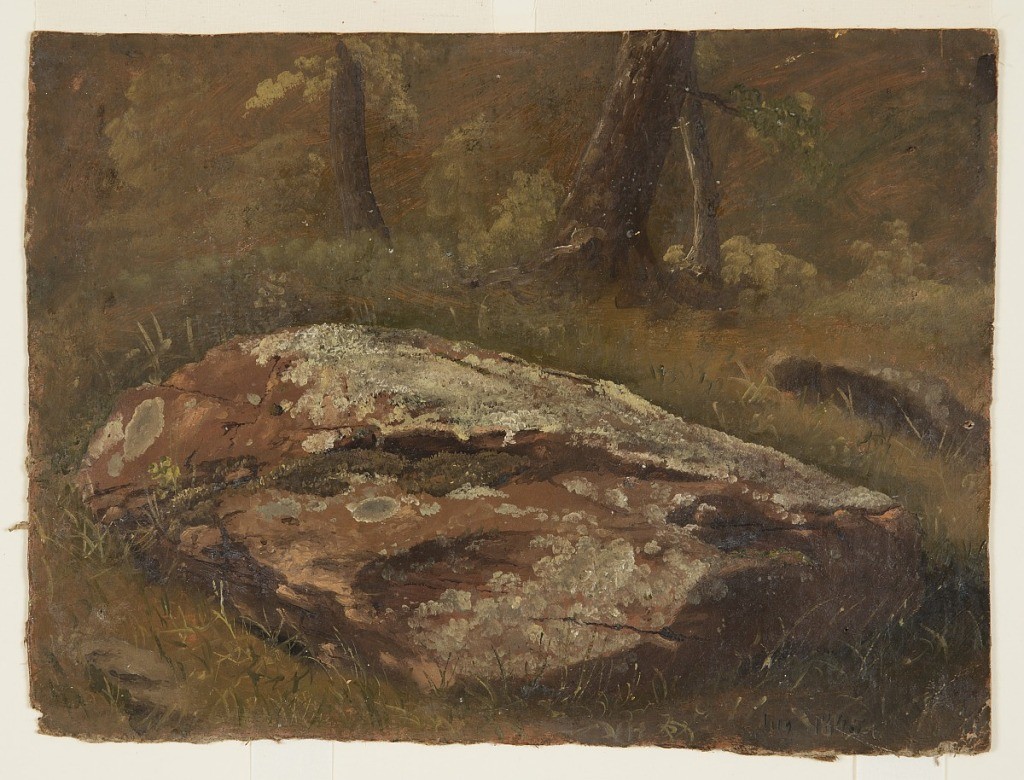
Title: Mossy Boulder, Catskill, New York
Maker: Frederic Edwin Church, American, 1826–1900
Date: August 1845
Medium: Oil on cardboard
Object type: Drawing
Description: Landscape sketch showing a detailed view of a large moss-covered boulder in or near the town of Catskill, New York. Dominating most of the composition, the boulder is situated in the immediate foreground. In addition to numerous fissures and cracks, its surface is decorated with large, gray-green patches of moss and lichen. The numerous blades of grass that surround it are clearly delineated. In the background, the trunks of three trees are visible against lightly applied green paint, through which the brick colored ground is visible.